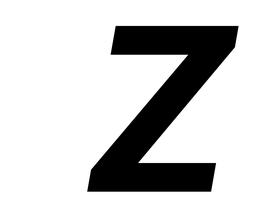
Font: Roboto-Italic_ExtraBold_Italic